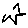
Label: star